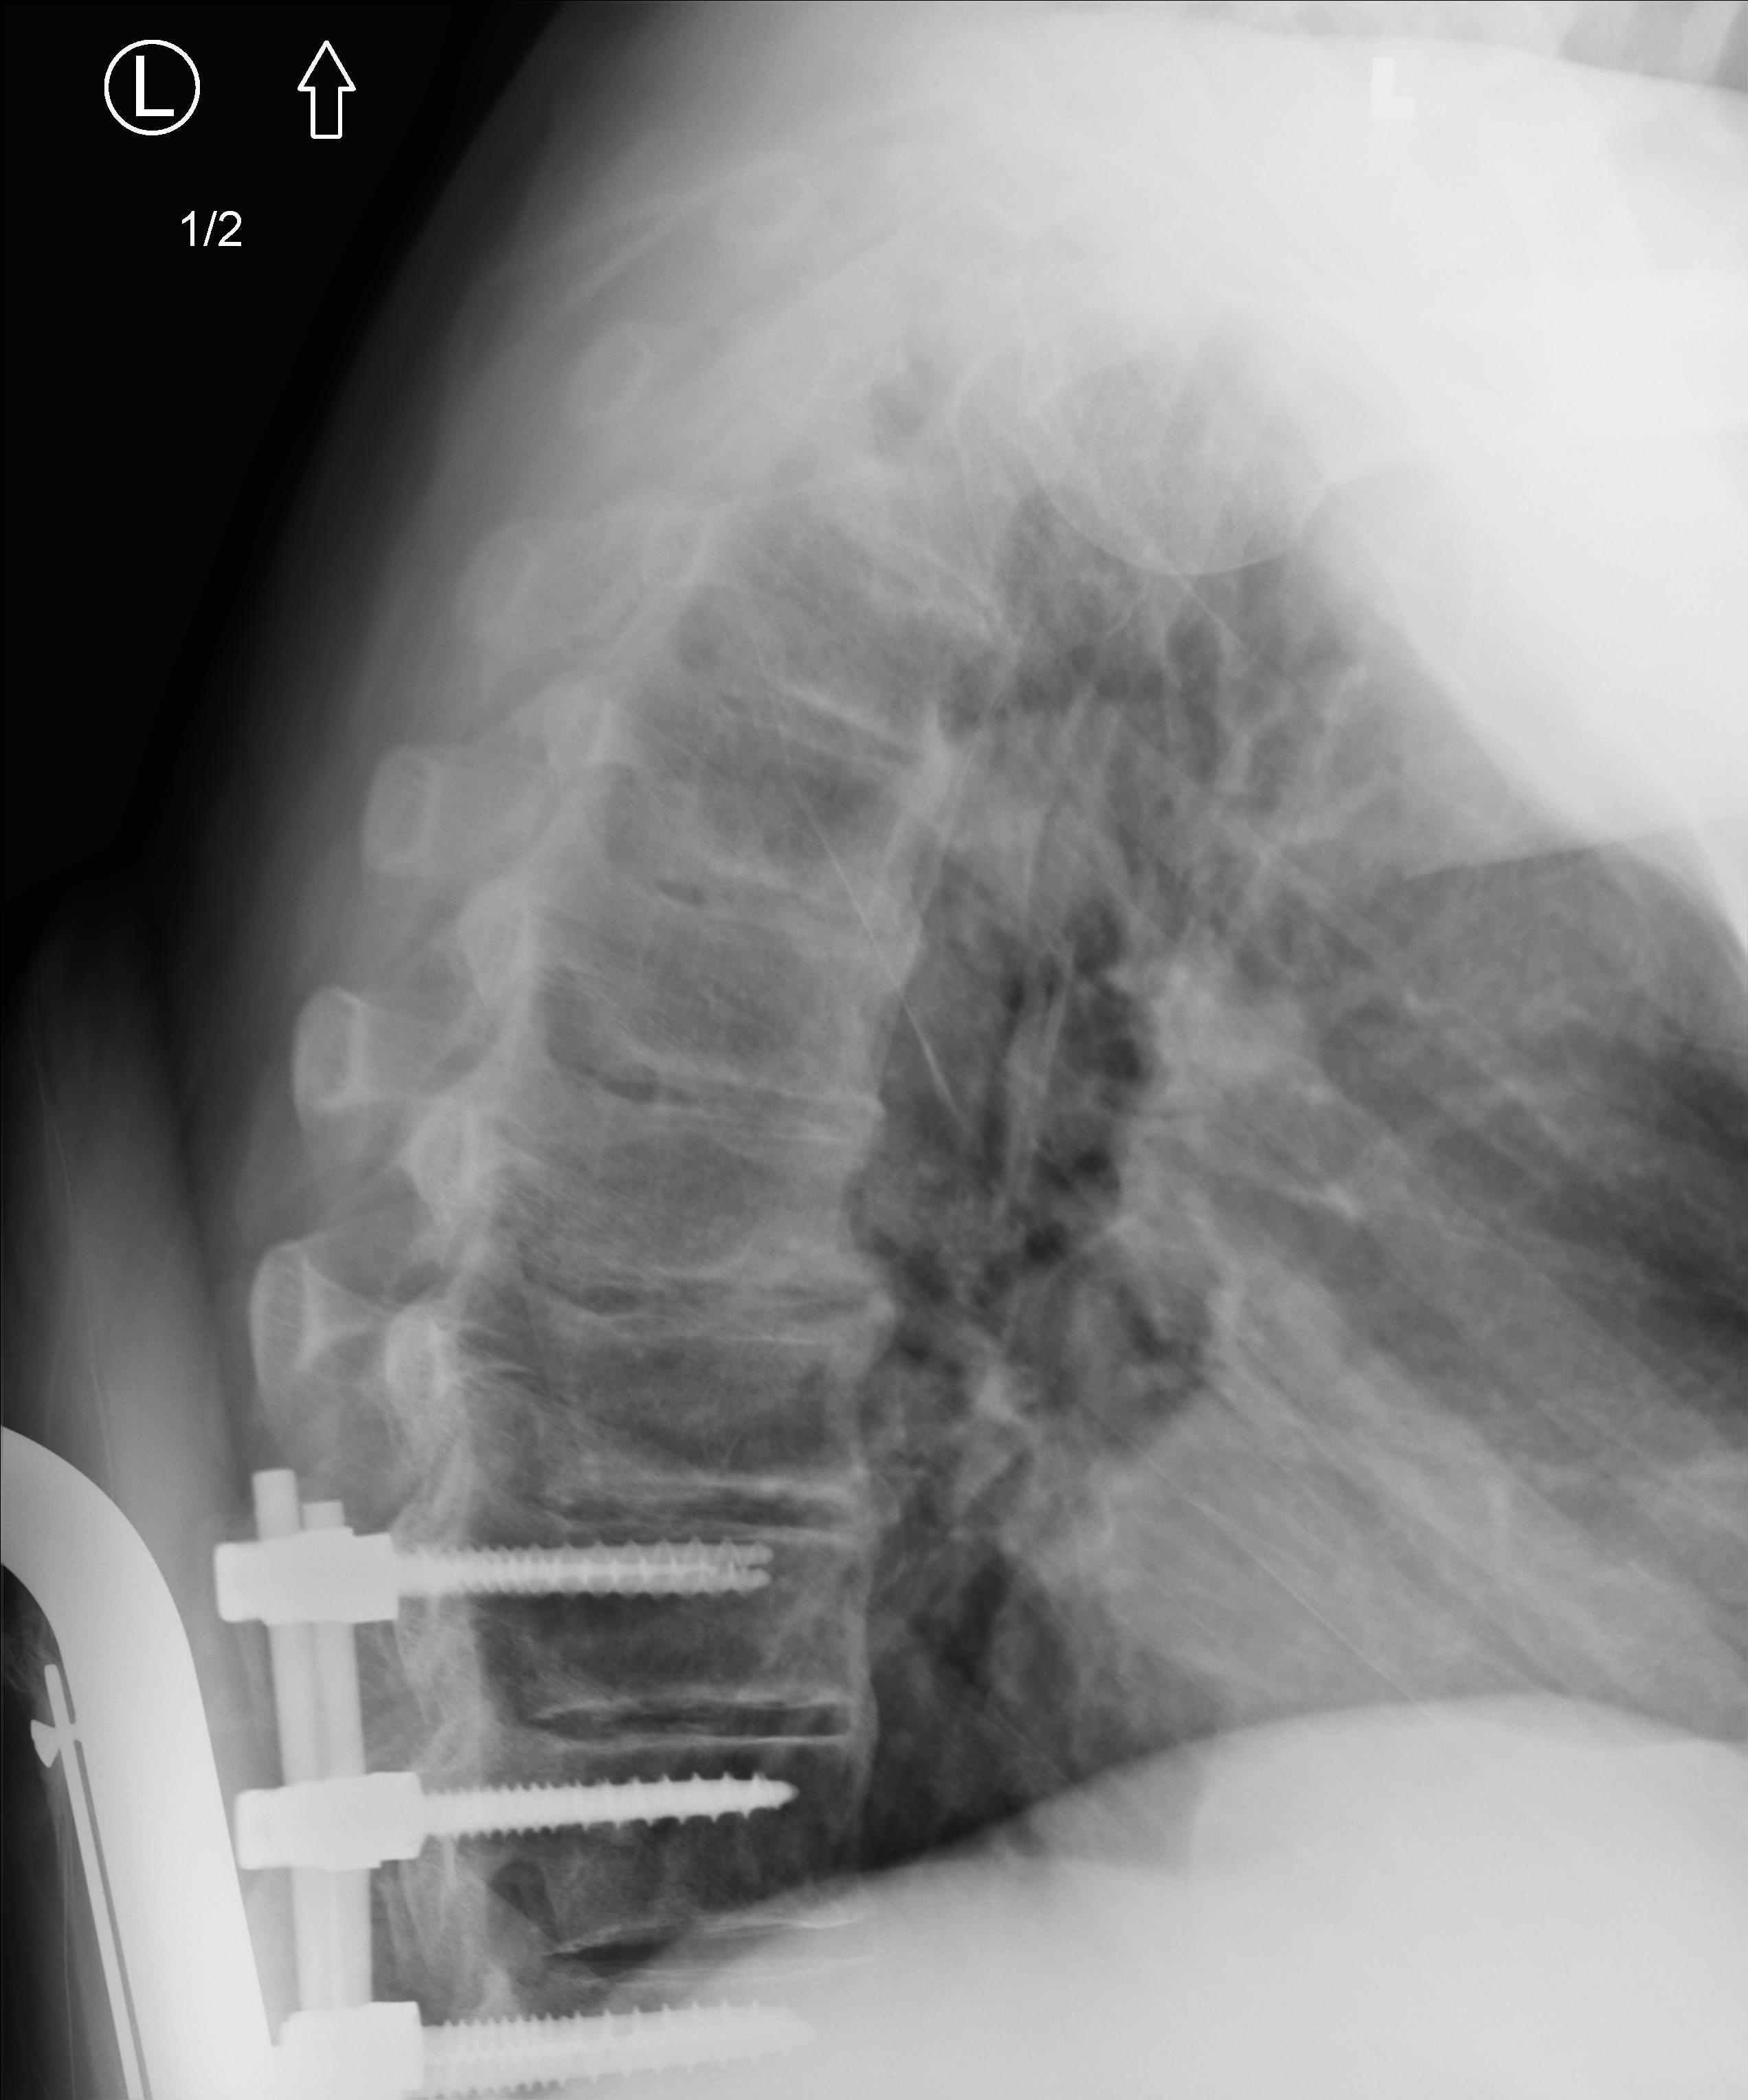
View: LATERAL
Implant manufacturer: medtronic solera